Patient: sex M, age 19
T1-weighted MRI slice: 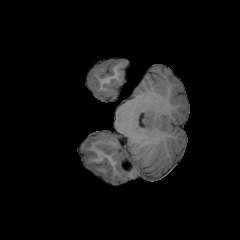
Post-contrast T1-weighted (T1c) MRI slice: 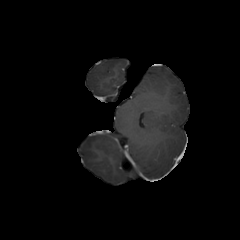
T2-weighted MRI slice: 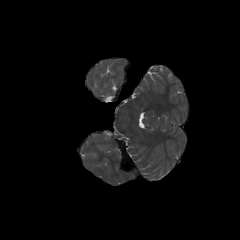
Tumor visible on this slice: no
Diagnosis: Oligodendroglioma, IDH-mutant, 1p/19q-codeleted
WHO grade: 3